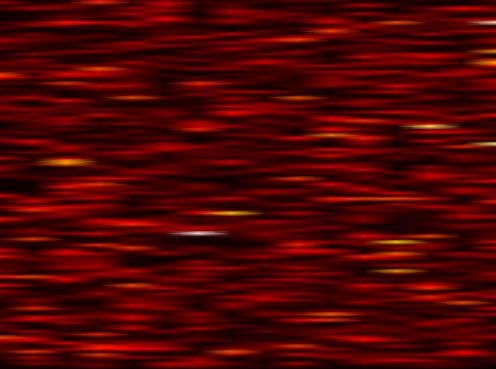
Label: OFDM